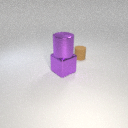
large purple metal cube below large purple metal cylinder